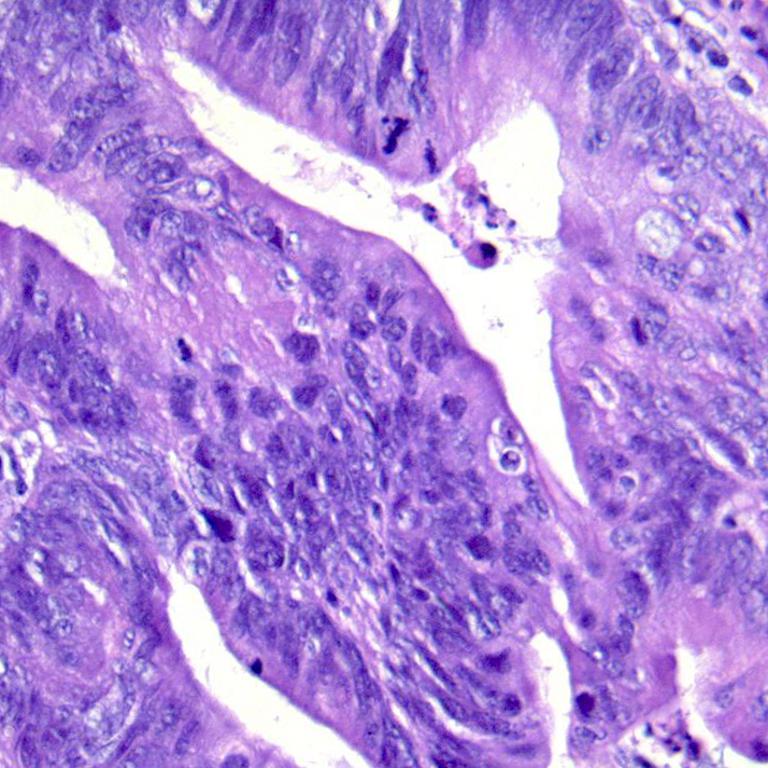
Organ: colon
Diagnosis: adenocarcinomas